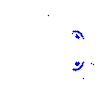
Particle: electron